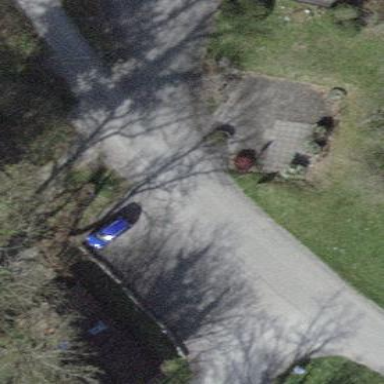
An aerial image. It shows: Unpaved parking area.